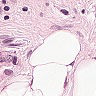
Metastatic tissue present: yes